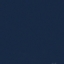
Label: SeaLake